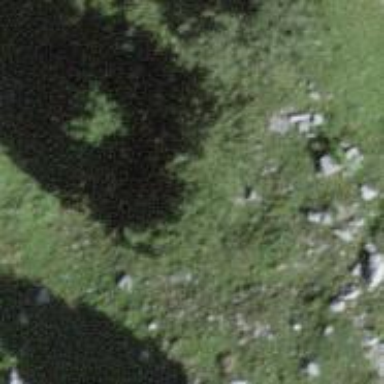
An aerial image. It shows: Evergreen needle-leaved tree.